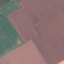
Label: AnnualCrop